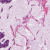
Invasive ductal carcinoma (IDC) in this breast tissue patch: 1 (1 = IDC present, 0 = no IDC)